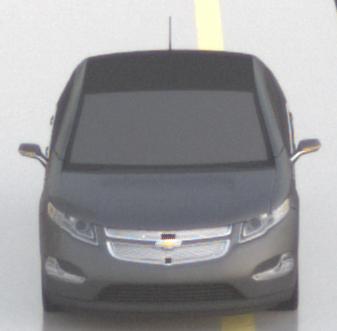
Make: Chevrolet
Model: Volt
Detailed model: Volt
Model produced from: 2011/11
Model produced until: 2014/08
Doors: 5
Color: gray
Road condition: wet road
Daytime: sunrise or sunset
Contrast: low contrast